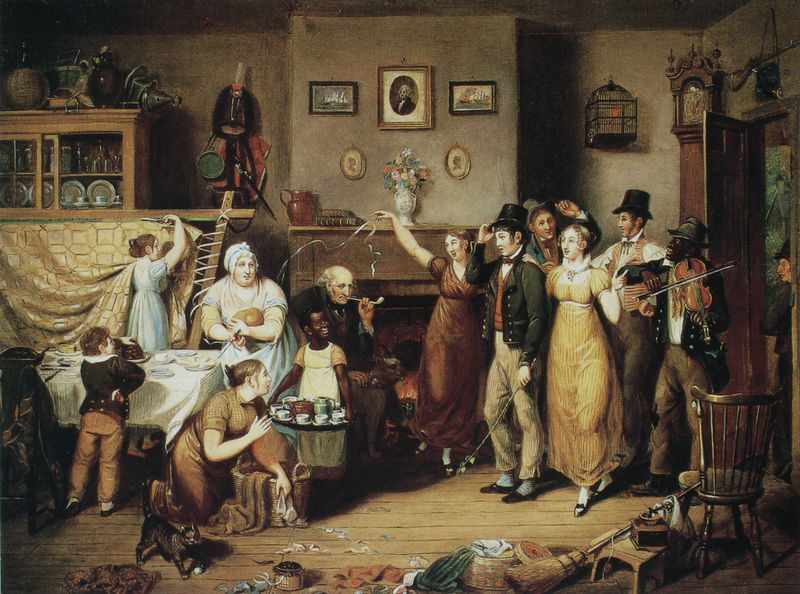
Titel: Quilting Frolic
Künstler: John Lewis Krimmel
Standort: Winterthur (Delaware)
Institution: The Henry Francis du Pont Winterthur Museum
Schlagwörter: gemälde, gruppe, mann, schatten, vogel, weiß, frauen, gelb, grün, menschen, mädchen, ocker, wäsche, blumen, braun, frau, hut, hüte, kleid, licht, männer, profil, raum, schwarz, stuhl, szene, tisch, zimmer, haus, hund, rot, tuch, fest, gesellschaft, haube, menge, zylinder, feier, feiern, jacke, diener, messer, rahmen, tablett, teller, innenraum, porträt, rückenlehne, tischdecke, boden, interieur, familie, innen, kind, paar, instrumente, konzert, musik, musiker, tanzen, genre, kamin, kinder, oval, chaos, vase, lächeln, bilder, schrank, wohnzimmer, lehne, bogen, hosen, baby, dielen, hocker, schemel, figuren, dekoration, diner, gäste, dick, salon, weib, weiber, holzboden, kaffee, spielen, nähen, pfeife, rauchen, musizieren, uhr, korb, brot, tasse, stube, besen, weste, freude, foto, töpfe, waschen, katze, farbige, neger, schwarze, eingang, fugen, offen, alter, zigeuner, geschirr, knien, dienstboten, vitrine, kasten, geige, geiger, violine, tassen, standuhr, besuch, küche, singen, afrikaner, schwarzer, besteck, raucher, knieen, mobiliar, mohr, hochzeit, stuhö, begrüßung, pfeiffe, holt, käfig, vogelkäfig, katzen, oma, opa, weben, glück, fidel, fiedel, großmutter, webstuhl, erwachsene, scherben, unordnung, eintreten, grüßen, weisse, büffet, musikanten, schmücken, mohren, moren, farbiger, kiner, ständchen, kaminofen, sklaverei, pfiefe, unifrom, großeltern, vitrinenschrank, schrak, innne